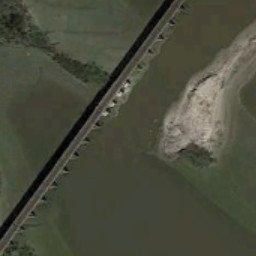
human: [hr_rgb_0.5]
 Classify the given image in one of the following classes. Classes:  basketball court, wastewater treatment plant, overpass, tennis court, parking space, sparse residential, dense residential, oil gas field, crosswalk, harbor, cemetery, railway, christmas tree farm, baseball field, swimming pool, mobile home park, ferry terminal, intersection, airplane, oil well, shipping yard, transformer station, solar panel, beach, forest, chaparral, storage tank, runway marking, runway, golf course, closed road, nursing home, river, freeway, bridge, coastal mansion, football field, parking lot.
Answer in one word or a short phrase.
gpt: bridge